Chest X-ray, AP view. Patient: 68 years old, sex M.
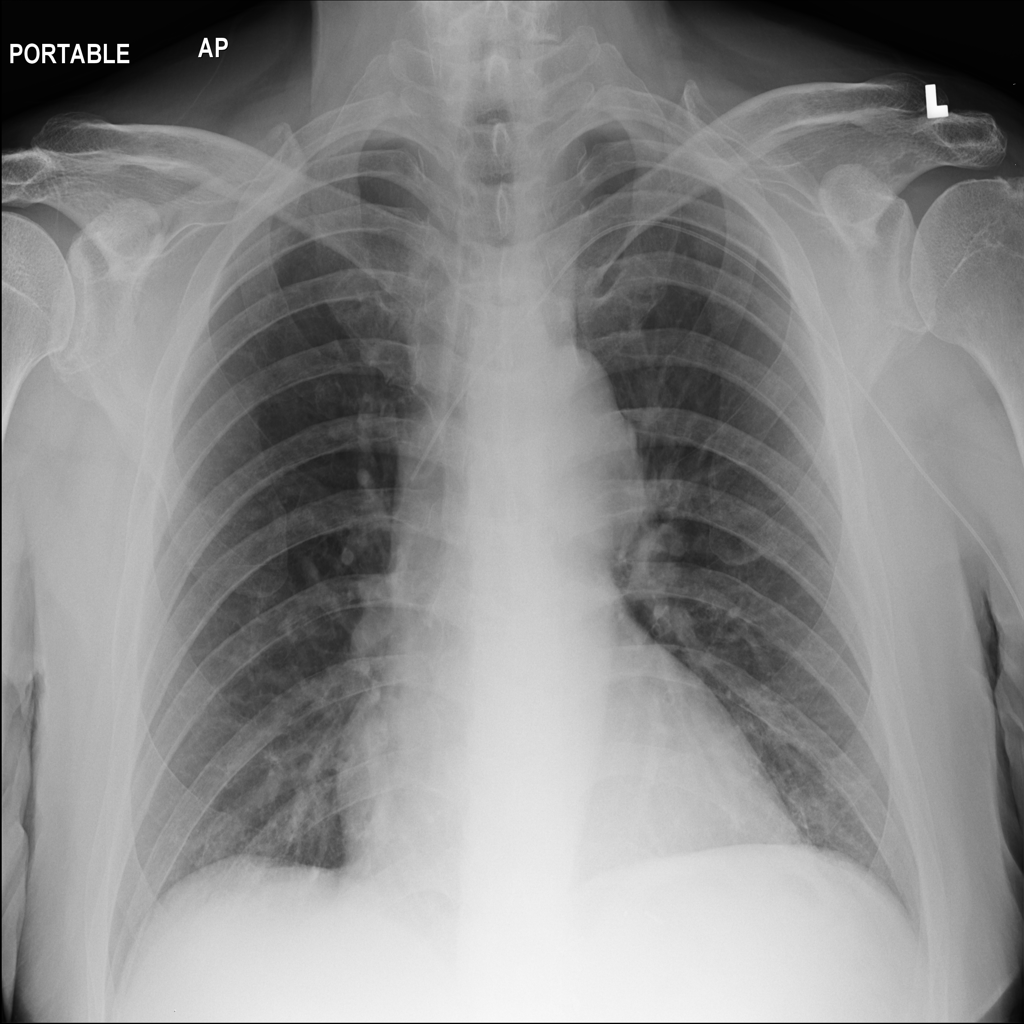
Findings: No Finding